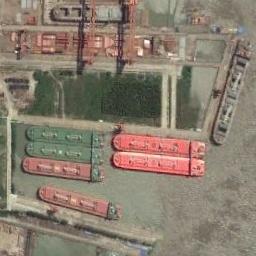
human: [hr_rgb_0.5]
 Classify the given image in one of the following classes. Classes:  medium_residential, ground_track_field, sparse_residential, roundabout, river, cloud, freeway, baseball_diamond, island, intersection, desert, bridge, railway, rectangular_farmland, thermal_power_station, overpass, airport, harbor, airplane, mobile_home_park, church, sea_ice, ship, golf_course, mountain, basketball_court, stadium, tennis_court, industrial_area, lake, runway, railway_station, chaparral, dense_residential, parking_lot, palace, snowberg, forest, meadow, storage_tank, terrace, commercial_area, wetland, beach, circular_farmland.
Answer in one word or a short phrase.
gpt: ship